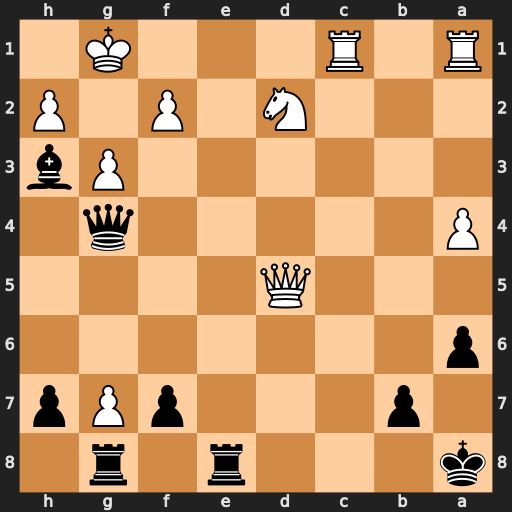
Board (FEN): k3r1r1/1p3pPp/p7/3Q4/P5q1/6Pb/3N1P1P/R1R3K1
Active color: b
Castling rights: -
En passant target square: -
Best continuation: Rd8 Qf3 Rxd2 Qxg4 Bxg4